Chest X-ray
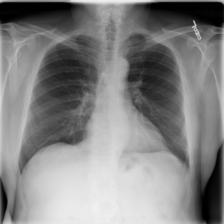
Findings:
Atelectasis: negative
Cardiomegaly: negative
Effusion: negative
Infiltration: positive
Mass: negative
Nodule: negative
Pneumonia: negative
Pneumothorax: negative
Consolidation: negative
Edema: negative
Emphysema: negative
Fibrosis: negative
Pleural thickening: negative
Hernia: negative